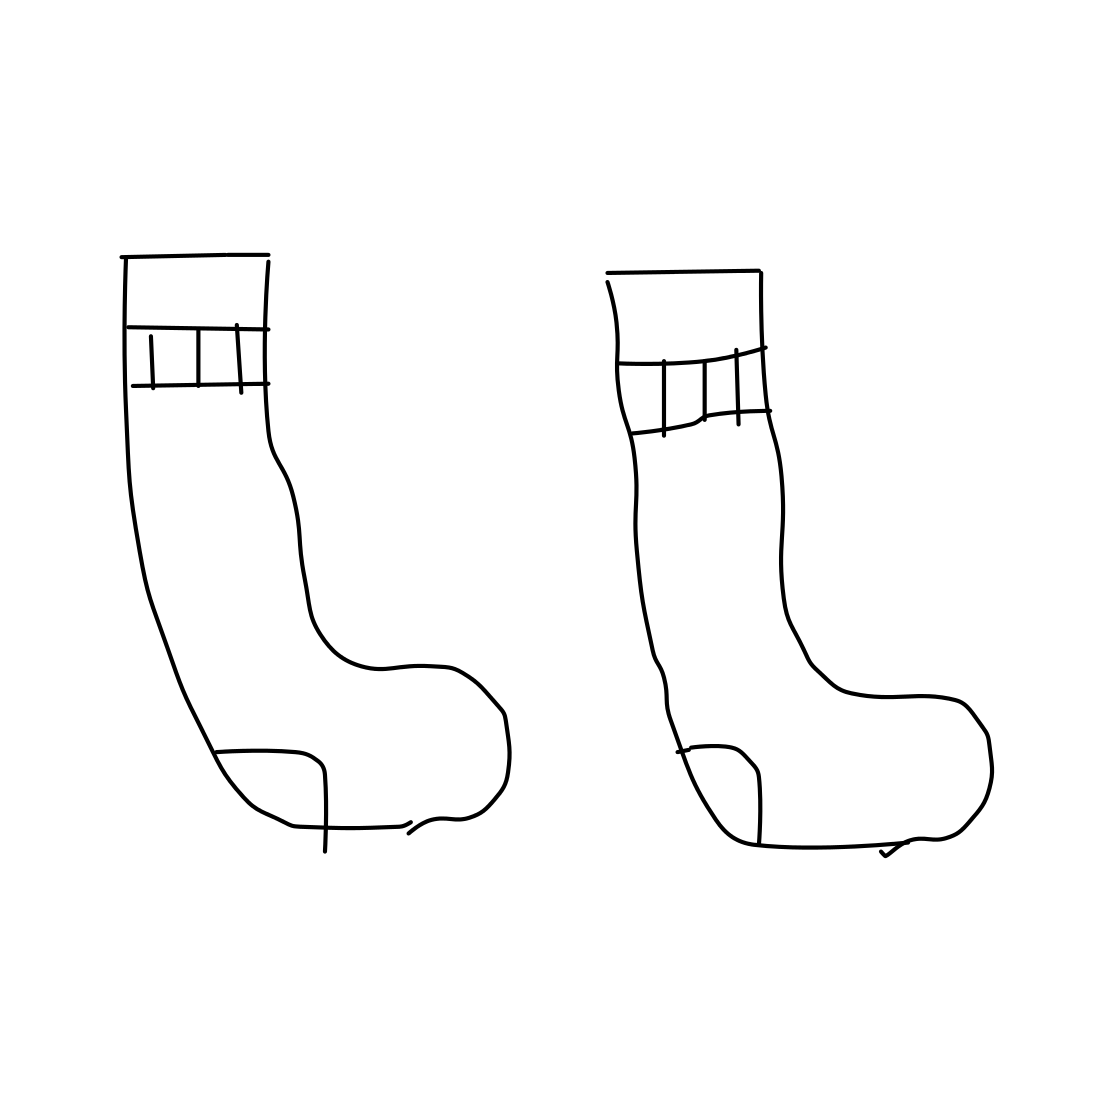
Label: socks